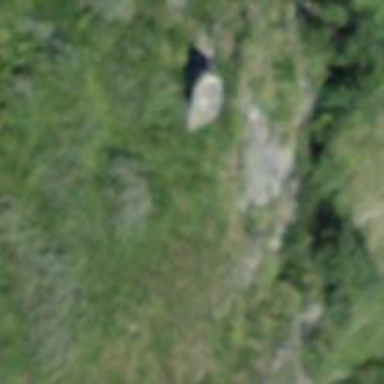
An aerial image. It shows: Cliff in nature.